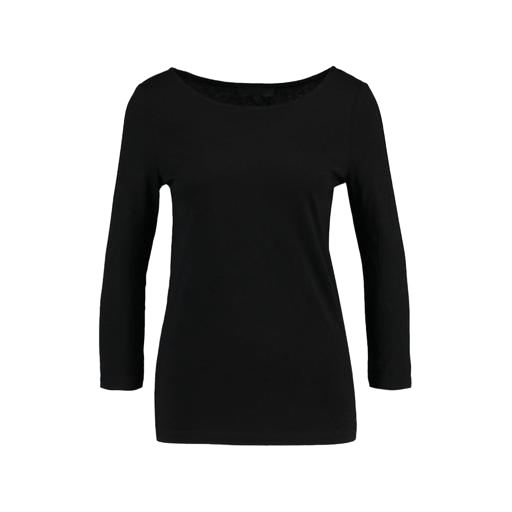
black three-quarter-sleeve scoop-neck t-shirt only macy, black three-quarter-sleeve top only macy, black petite boat-neck t-shirt only macy, white background